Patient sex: M
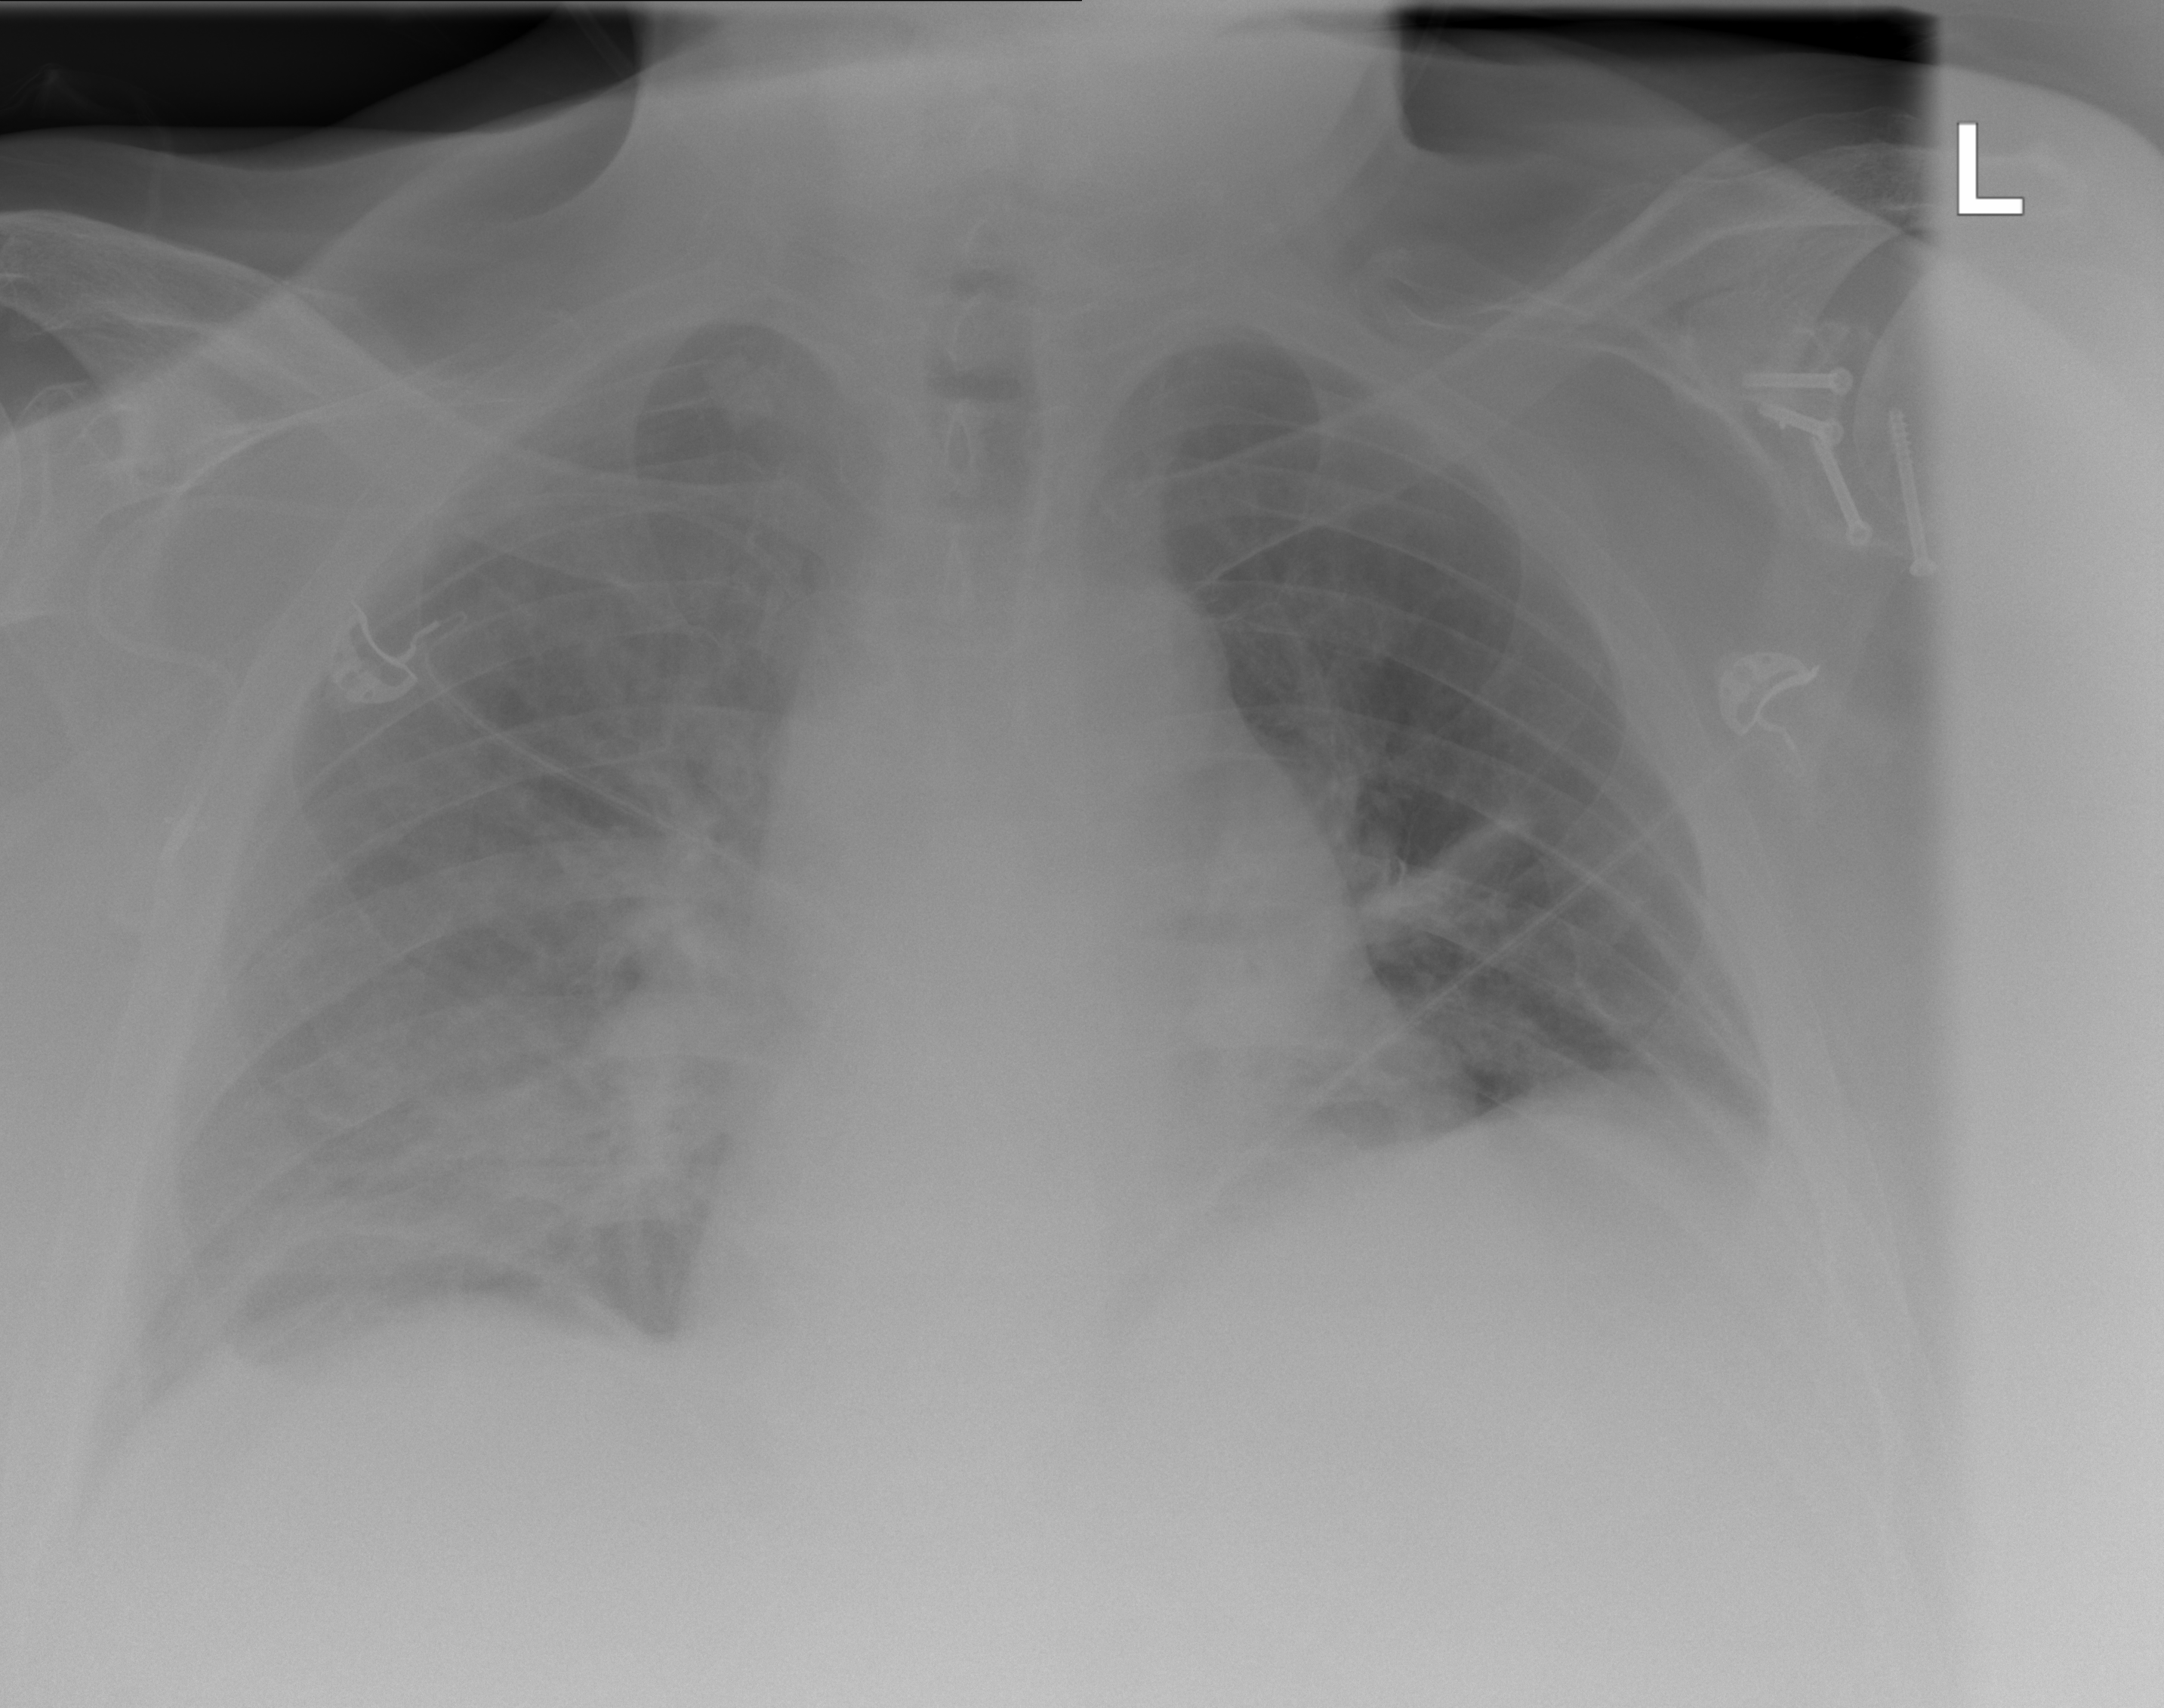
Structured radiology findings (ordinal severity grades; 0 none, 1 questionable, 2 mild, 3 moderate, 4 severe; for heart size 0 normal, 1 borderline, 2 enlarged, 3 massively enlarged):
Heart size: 2
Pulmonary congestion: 0
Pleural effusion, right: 0
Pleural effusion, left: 0
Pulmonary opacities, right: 2
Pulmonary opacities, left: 0
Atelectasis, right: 2
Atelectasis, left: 0